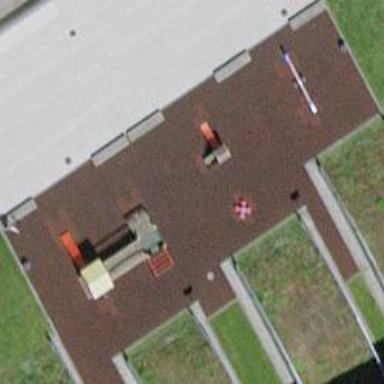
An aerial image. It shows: Playground area for leisure activities on the land.